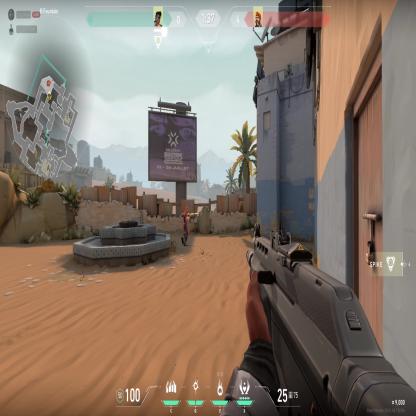
Label: enemy